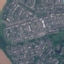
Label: Residential